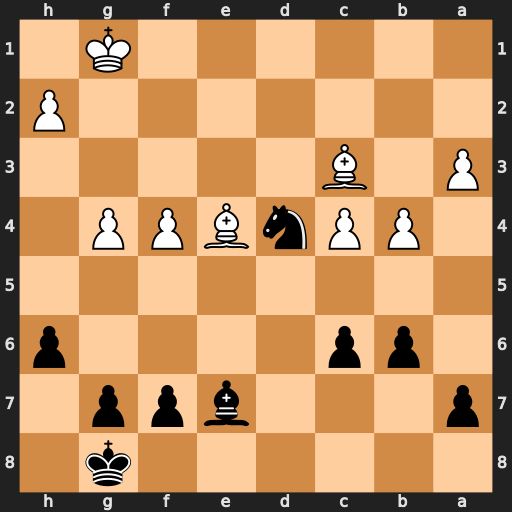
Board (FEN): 6k1/p3bpp1/1pp4p/8/1PPnBPP1/P1B5/7P/6K1
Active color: b
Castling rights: -
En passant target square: -
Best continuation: Ne2+ Kf2 Nxc3